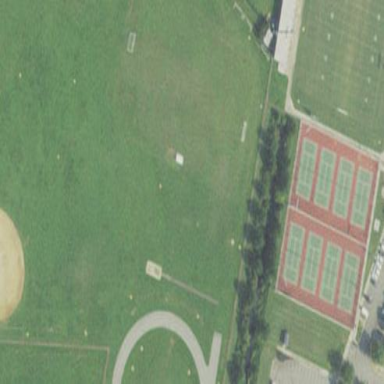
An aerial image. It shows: Soccer pitch for leisure land activities.